Question: I'm trying to make the effect "affix" from bootstrap. When the user scroll the page, I want 'StackLayout' to stop at the top of his parent.
Is there any way to do so?
Here's what I'm asking (I'm using Parallax effect on this example):
[
Thanks.
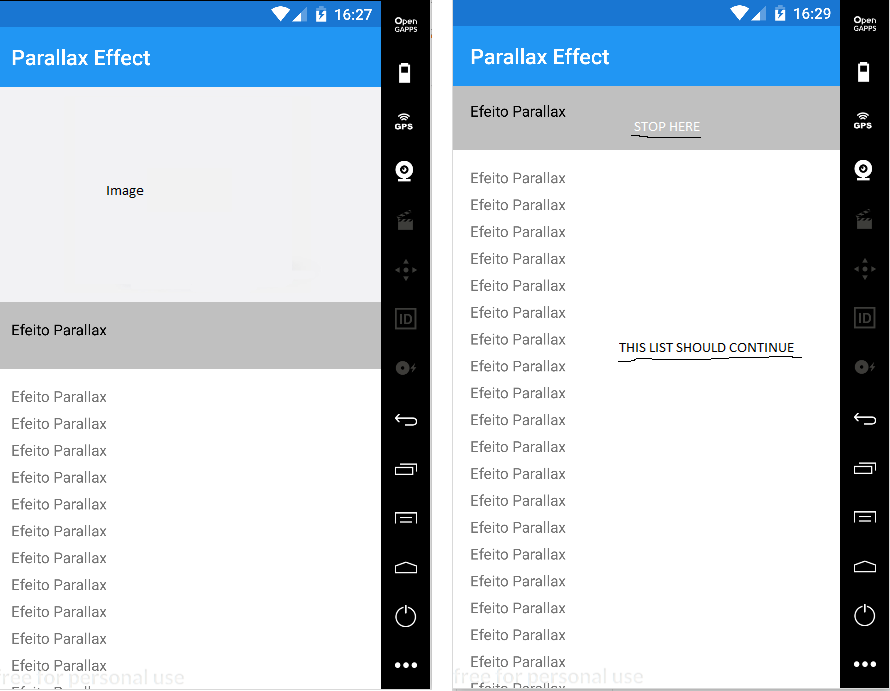
Answer: My comment "Why not to use a ListView with grouping which has this functionality built-in?" is partly correct.
Using ListView with grouping will automatically provide a "Sticky Header" functionality on iOS but not on Android.
So for iOS the next code will work:
'''
public class ToysList : List<Toy>
{
public string Header { get; set; }
public List<Toy> Toys => this;
}
public class Toy
{
public string Name { get; set; }
}
// Initialise Toys in your ViewModel
<ListView
ItemsSource="{Binding Toys}"
IsGroupingEnabled="true">
<ListView.GroupHeaderTemplate>
<DataTemplate>
<ViewCell>
<Label Text="{Binding Header}" />
</ViewCell>
</DataTemplate>
</ListView.GroupHeaderTemplate>
<ListView.ItemTemplate>
<DataTemplate>
<ViewCell>
<Label Text="{Binding Name}" />
</ViewCell>
</DataTemplate>
</ListView.ItemTemplate>
</ListView>
'''
For Android you will have to create a custom renderer, luckily there is a <URL>.